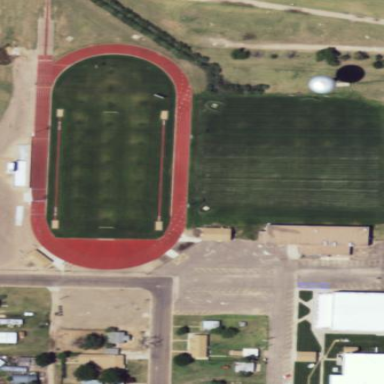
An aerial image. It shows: Athletics track located in leisure land area.